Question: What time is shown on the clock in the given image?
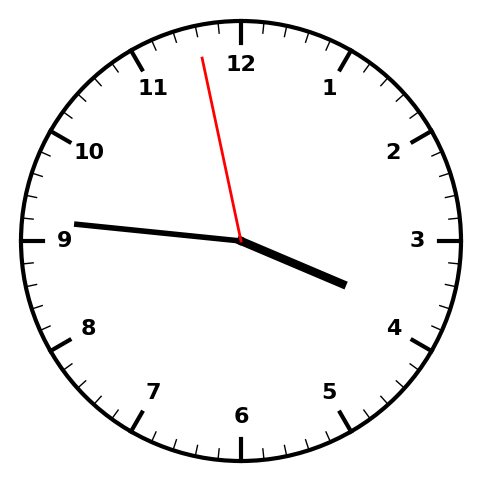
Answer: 03:45:58